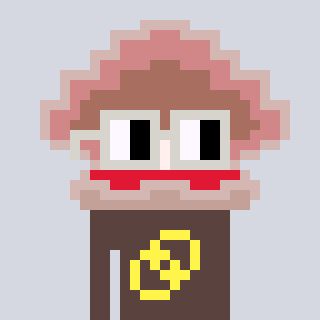
a pixel art character with square light gray glasses, a oyster-shaped head and a darkbrown-colored body on a cool background